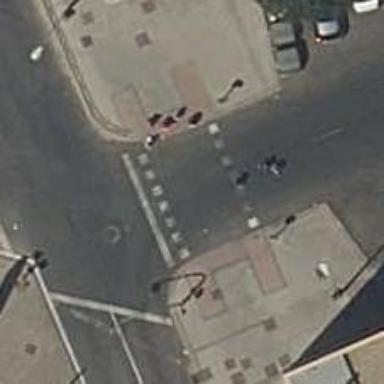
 there are traffic signals and zebra crossing."